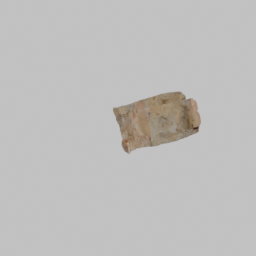
Label: architecture